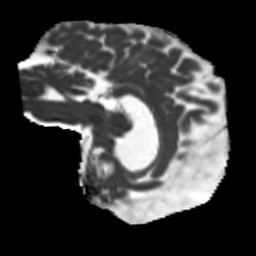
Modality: MD
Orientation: sagittal
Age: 56
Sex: male
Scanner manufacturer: siemens
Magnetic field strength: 3 T
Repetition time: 5.25 s
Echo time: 0.08 s